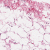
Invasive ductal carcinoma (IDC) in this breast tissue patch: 0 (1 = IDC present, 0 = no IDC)